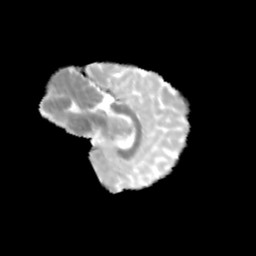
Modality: MD
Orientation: sagittal
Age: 12
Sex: female
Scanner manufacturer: siemens
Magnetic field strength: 3 T
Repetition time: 3.8 s
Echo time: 0.07 s